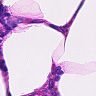
Metastatic tissue present: no